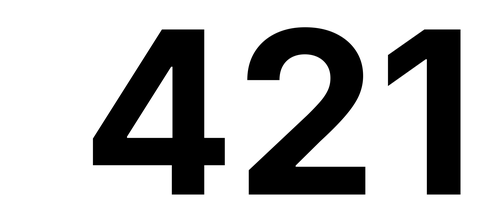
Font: Inter_Bold